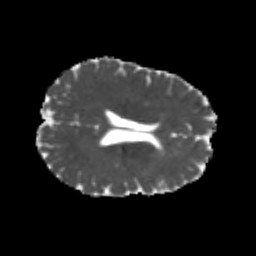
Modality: MD
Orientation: axial
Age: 24
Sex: female
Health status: healthy
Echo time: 0.074 s